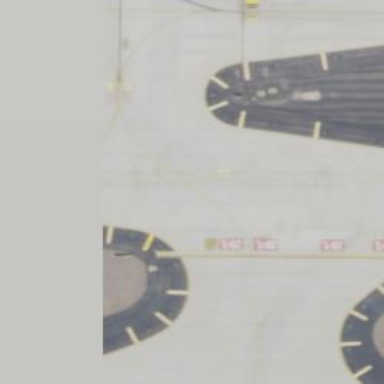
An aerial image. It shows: Image of taxiway at airport.